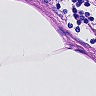
Metastatic tissue present: no